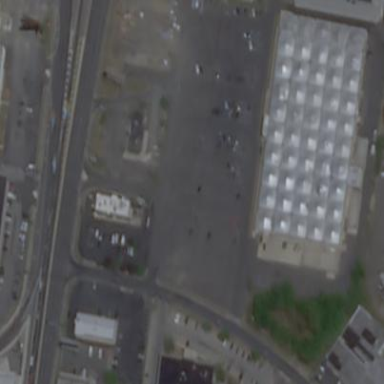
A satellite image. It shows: Parking area.